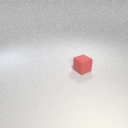
small red rubber cube